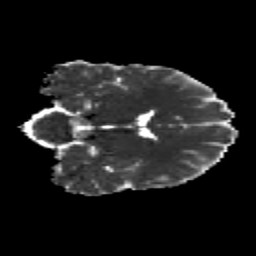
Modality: MD
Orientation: coronal
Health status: healthy
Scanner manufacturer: siemens
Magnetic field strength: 3 T
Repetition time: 12 s
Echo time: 0.092 s